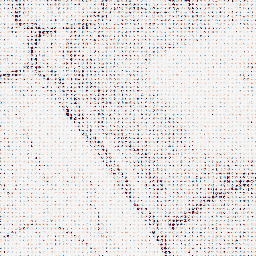
Category: wavelet
Decomposition family: wavelet_reverse_biorthogonal
Decomposition parameters: wavelet: rbio2.4
level: 1
Upsampling method: sinc_hamming
Upsampling parameters: scale: 8
kernel_size: 4
Upsampling scale: 8